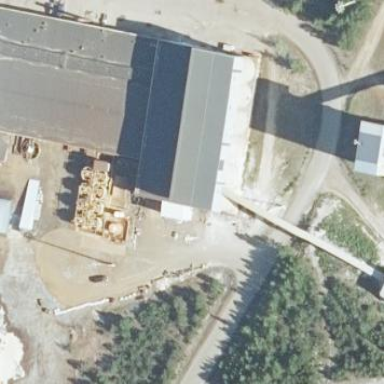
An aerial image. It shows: Industrial building.